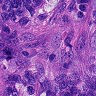
Metastatic tissue present: yes